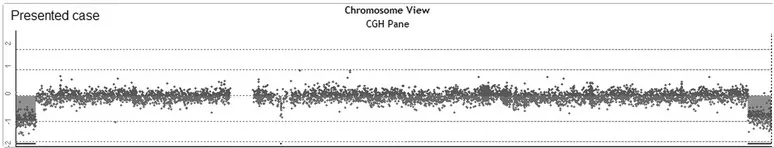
Chromosome 10 array-CGH profile of the patient showing a 3.68 Mb deletion at 10pter and a 4.26 Mb deletion at 10qter. A comparison of the extension of the deletions with previously reported patients with ring chromosome 10 is also shown (white bars).
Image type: electrography (emg)